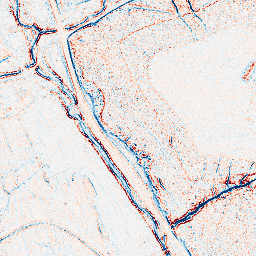
Category: edge_preserving
Decomposition family: bilateral
Decomposition parameters: d: 5
sigma_color: 150
sigma_space: 150
Upsampling method: edge_directed
Upsampling parameters: scale: 4
Upsampling scale: 4